【题型】选择题　【知识点】立体几何　【难度】medium
已知直三棱柱$ABC-A_1B_1C_1$中，底面$ABC$是等腰直角三角形，$\angle BAC=90^\circ$，$AB=AC=1$，$AA_1=\sqrt{2}$，若该直三棱柱的各顶点均在同一球面上，则该球的体积为( \   \ )

\vspace{5pt}
\noindent
A．$\dfrac{32\pi}{3}$\qquad B．$\dfrac{4\pi}{3}$\qquad C．$2\pi$\qquad D．$4\pi$
【解答】
\vspace{8pt}
\noindent
\textbf{【答案】B}

\vspace{3pt}
\noindent
\textbf{【分析】}根据题设分别取$BC,B_1C_1$的中点$D,D_1$，连接$DD_1$，判断直三棱柱$ABC-A_1B_1C_1$的外接球球心$O$在$DD_1$的中点，借助于$\text{Rt}\triangle OB_1D_1$求得外接球半径，代入公式即得其体积.

\vspace{5pt}
\noindent
\textbf{【详解】}

如图，$AB=AC=1$，$\angle BAC=90^\circ$，分别取$BC,B_1C_1$的中点$D,D_1$，连接$DD_1$，

\noindent
则点$D,D_1$分别是$\triangle ABC,\triangle A_1B_1C_1$的外心，故直三棱柱$ABC-A_1B_1C_1$的外接球球心$O$在$DD_1$的中点，

\noindent
连接$OB_1$，则$OD_1=\dfrac{1}{2}DD_1=\dfrac{1}{2}AA_1=\dfrac{\sqrt{2}}{2}$，$B_1D_1=\dfrac{1}{2}B_1C_1=\dfrac{\sqrt{2}}{2}$，

\noindent
故直三棱柱$ABC-A_1B_1C_1$的外接球半径$R=\sqrt{\left(\dfrac{\sqrt{2}}{2}\right)^2+\left(\dfrac{\sqrt{2}}{2}\right)^2}=1$，则其体积为$\dfrac{4}{3}\pi R^3=\dfrac{4}{3}\pi$.

\vspace{5pt}
\noindent
故选：B.

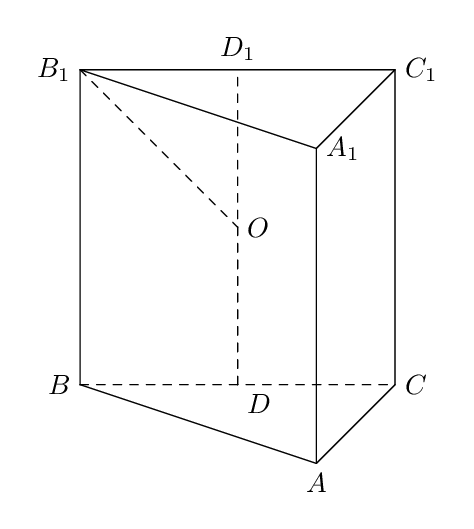